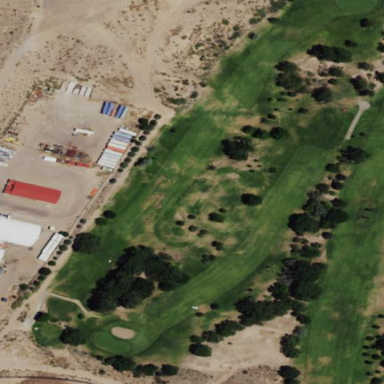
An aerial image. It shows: Rough area on grassy golf course.